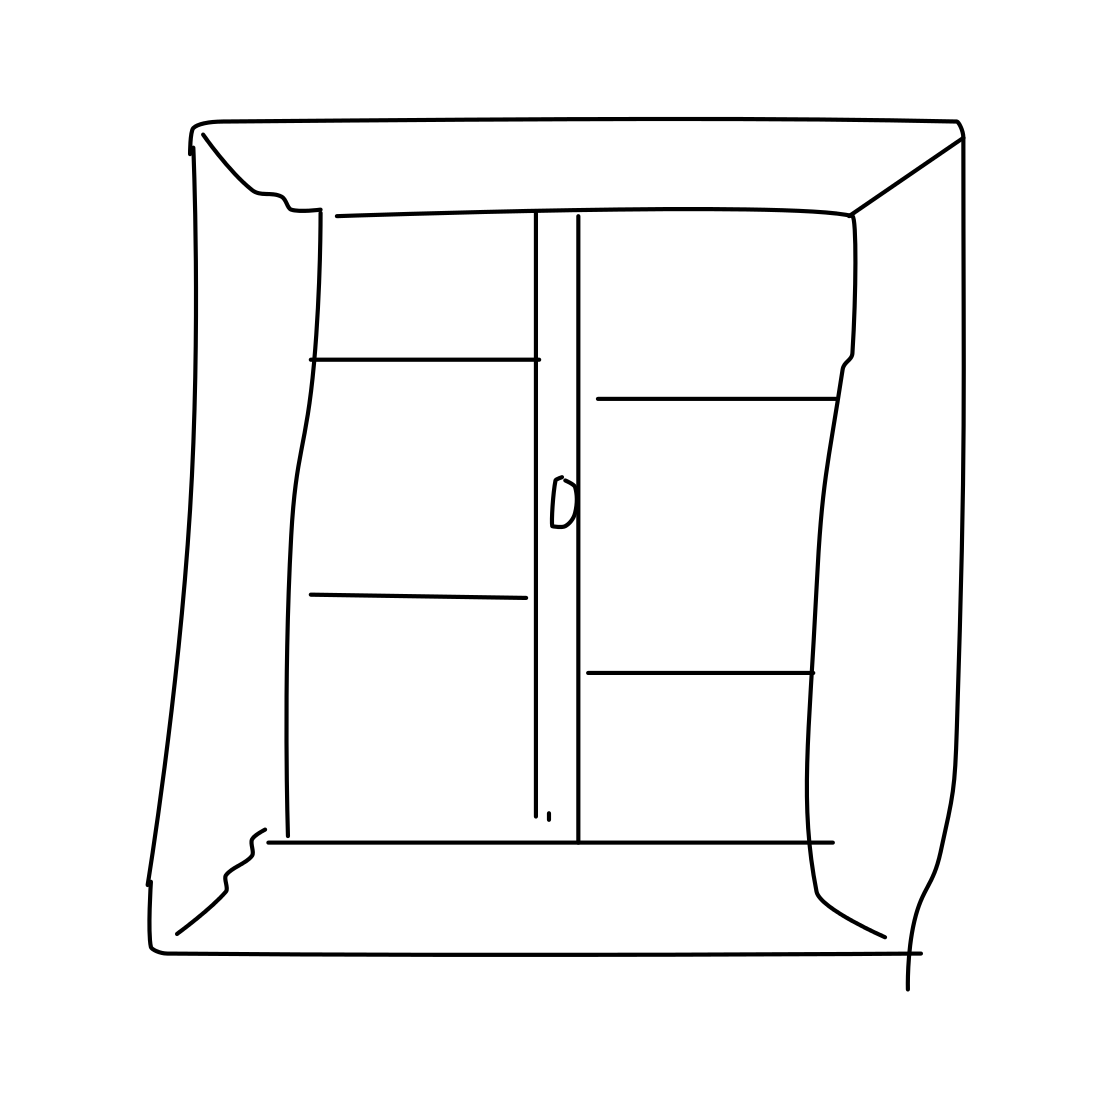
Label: door